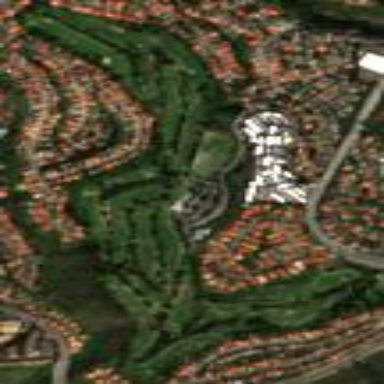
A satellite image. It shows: Golf course.